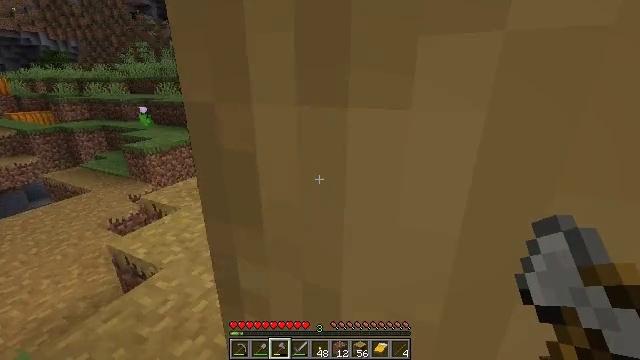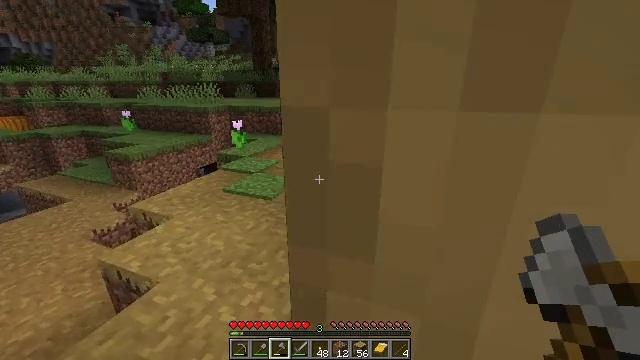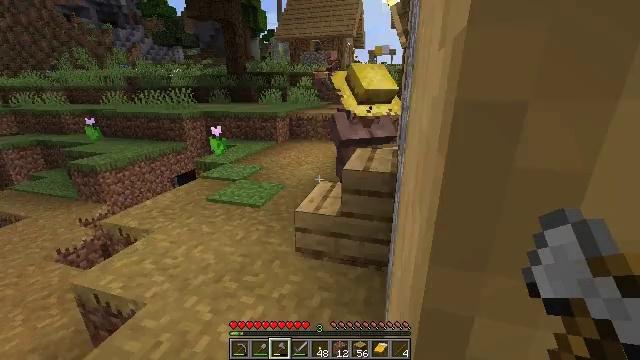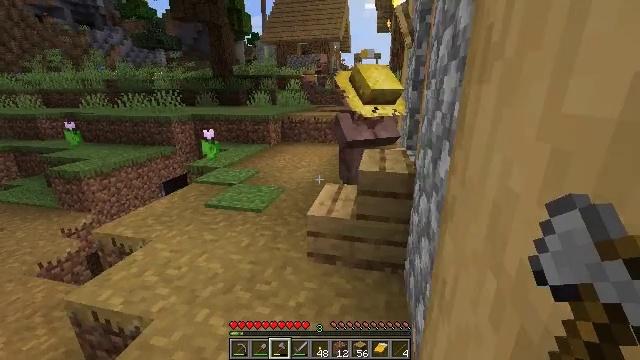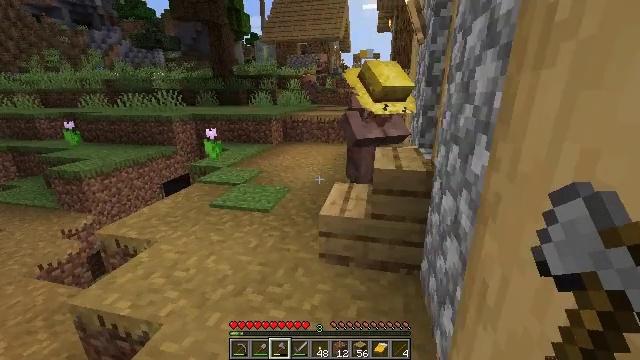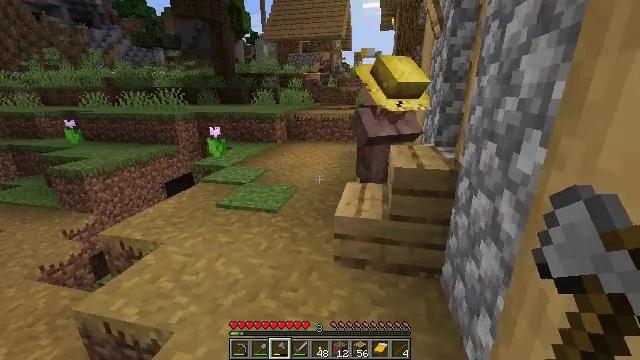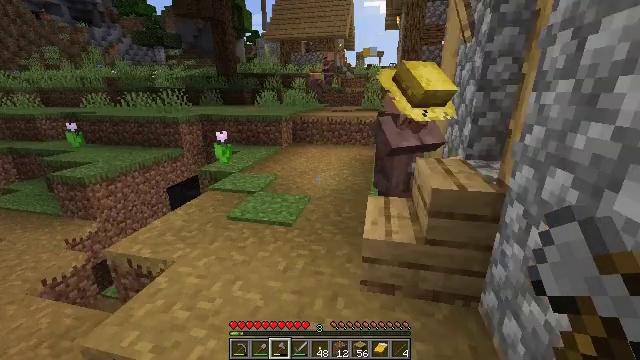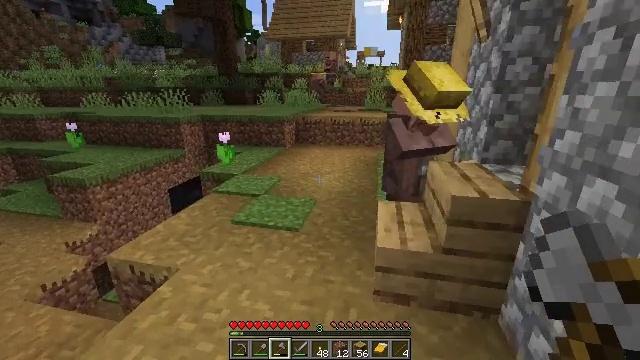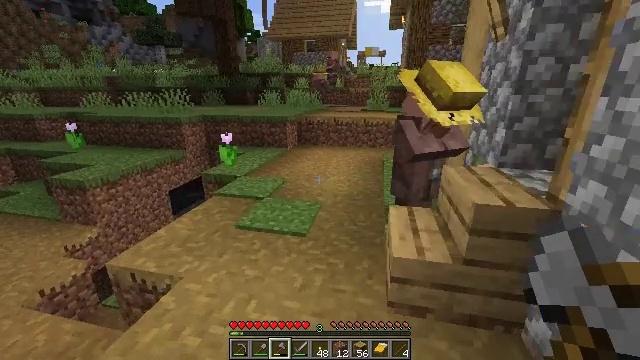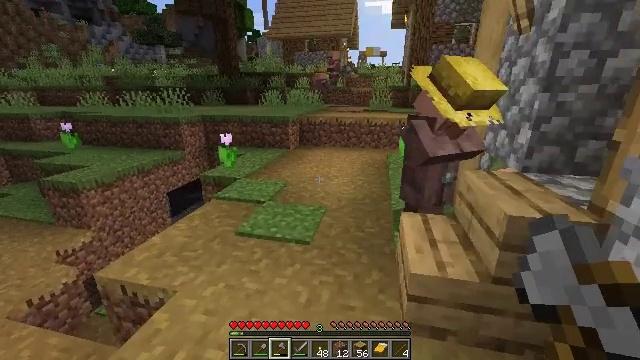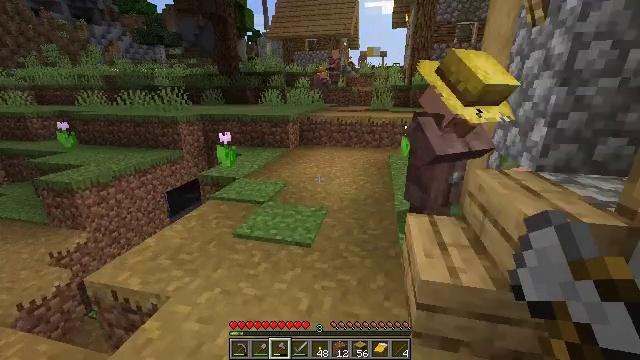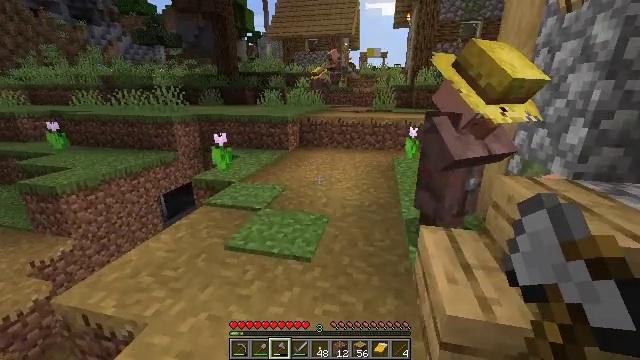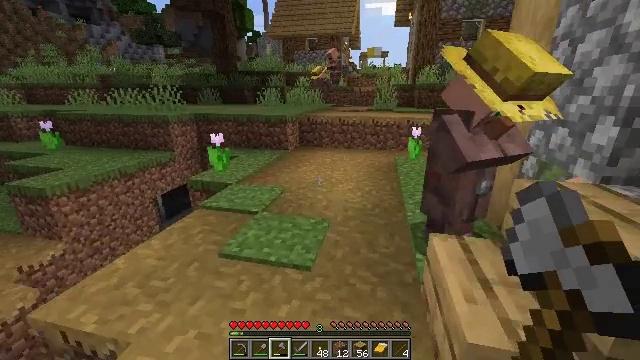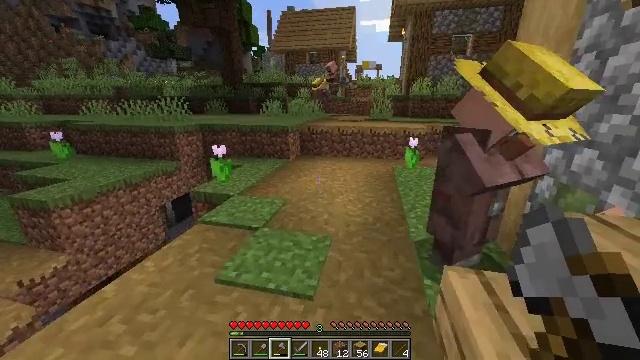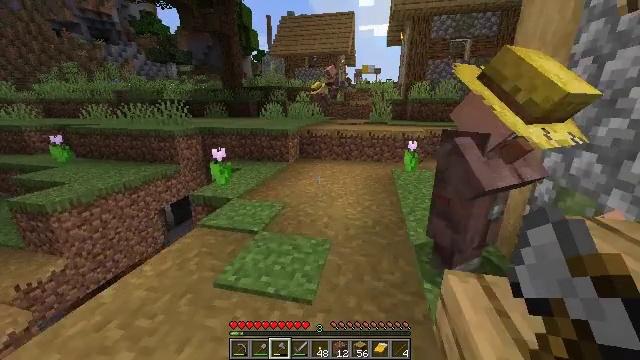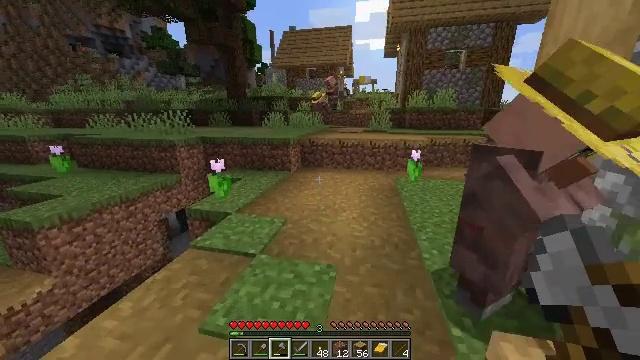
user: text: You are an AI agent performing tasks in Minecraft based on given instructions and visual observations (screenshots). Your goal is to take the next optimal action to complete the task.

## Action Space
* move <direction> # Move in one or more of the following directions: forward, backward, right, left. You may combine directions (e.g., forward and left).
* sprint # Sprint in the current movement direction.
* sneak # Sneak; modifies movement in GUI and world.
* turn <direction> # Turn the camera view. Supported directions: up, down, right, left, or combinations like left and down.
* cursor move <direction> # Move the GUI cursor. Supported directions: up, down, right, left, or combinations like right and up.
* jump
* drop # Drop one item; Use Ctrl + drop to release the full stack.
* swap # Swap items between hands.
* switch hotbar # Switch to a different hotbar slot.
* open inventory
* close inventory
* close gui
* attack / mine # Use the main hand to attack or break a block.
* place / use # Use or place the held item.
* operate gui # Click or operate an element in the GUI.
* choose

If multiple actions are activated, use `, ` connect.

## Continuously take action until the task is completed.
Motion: motion action
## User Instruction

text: Dig up carrots from the soil.
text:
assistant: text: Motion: move forward and move left, turn right
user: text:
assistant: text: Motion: move forward and move left, turn right
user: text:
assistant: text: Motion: move forward and move left, turn right
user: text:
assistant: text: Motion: move forward and move left
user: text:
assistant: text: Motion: move forward and move left
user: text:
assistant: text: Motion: move forward and move left
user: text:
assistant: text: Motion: move forward and move left
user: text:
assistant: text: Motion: move forward
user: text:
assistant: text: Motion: move forward
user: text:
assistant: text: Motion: move forward
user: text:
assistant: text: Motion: move forward
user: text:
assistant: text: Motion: move forward, sprint
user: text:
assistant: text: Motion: move forward, sprint
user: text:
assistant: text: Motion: move forward, sprint
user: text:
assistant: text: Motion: move forward, sprint
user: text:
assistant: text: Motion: move forward, sprint
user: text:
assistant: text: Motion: move forward, sprint
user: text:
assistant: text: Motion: move forward, sprint
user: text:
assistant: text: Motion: move forward, sprint
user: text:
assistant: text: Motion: move forward, sprint
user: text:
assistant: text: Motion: move forward, sprint
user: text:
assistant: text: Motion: move forward, sprint, turn right
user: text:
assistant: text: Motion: move forward, sprint, turn right, switch to hotbar 4
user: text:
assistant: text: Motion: move forward, sprint, turn right, switch to hotbar 4
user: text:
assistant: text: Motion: move forward, sprint, turn right, switch to hotbar 4
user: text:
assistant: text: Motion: move forward, sprint, switch to hotbar 4
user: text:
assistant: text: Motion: move forward, sprint, switch to hotbar 4
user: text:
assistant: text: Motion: move forward, sprint
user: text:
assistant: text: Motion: move forward, sprint
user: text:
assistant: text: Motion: move forward, sprint